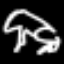
Label: frog